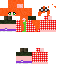
A female human skin with medium skin, wearing red long hair dressed in a orange hoodie and red shorts, featuring a closed mouth.